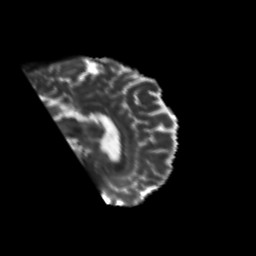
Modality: T2w
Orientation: sagittal
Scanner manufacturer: siemens
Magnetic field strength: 3 T
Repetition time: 6.8 s
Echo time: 0.093 s